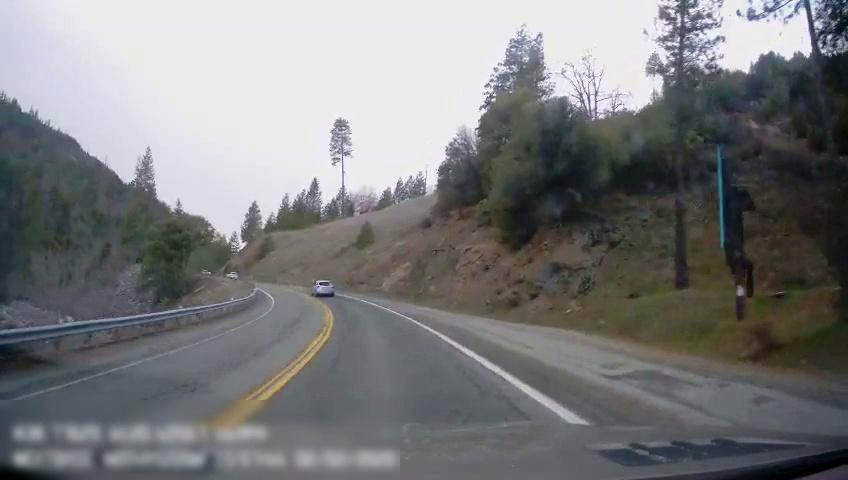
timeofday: Day
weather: Cloudy
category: Drivable Space
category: Vehicles | Car
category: Vehicles | SUV
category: Lanes | Current Lane
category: Lanes | Current Lane
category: Lanes | Opposite Lane